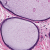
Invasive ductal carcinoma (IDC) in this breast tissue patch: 0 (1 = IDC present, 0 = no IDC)